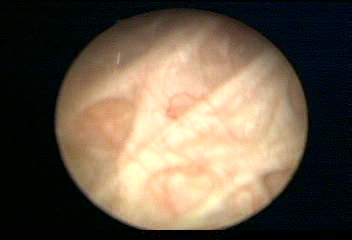
Modality: WLC
Class: Normal mucosa
Bladder cancer association: No